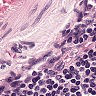
Metastatic tissue present: no